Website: crate-barrel
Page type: account-selection
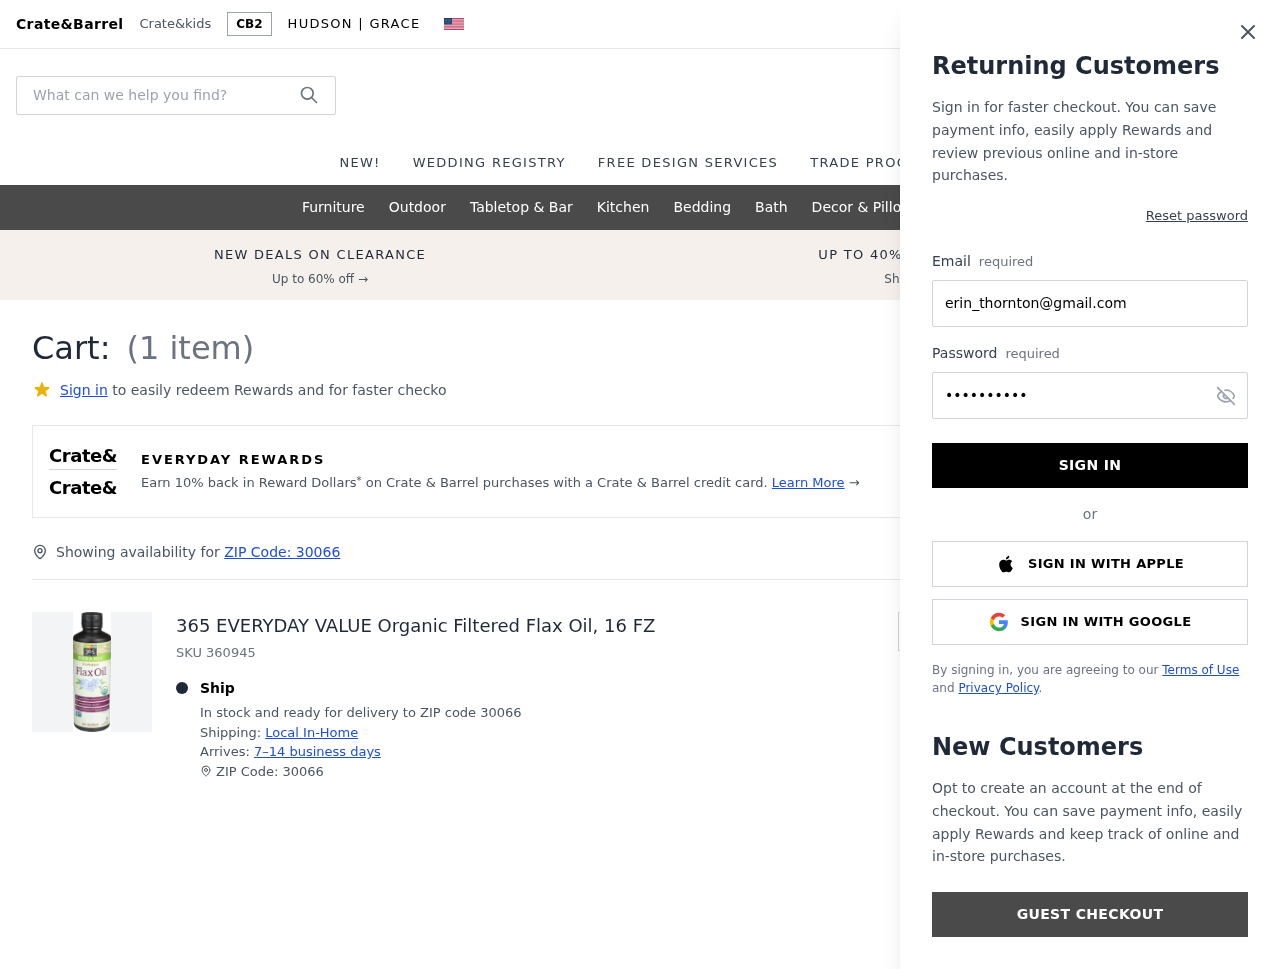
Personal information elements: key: PII_EMAIL
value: erin_thornton@gmail.com
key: PII_POSTCODE
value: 30066
Product elements: key: PRODUCT1_NAME
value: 365 EVERYDAY VALUE Organic Filtered Flax Oil, 16 FZ
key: PRODUCT1_QUANTITY
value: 1
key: PRODUCT1_SKU
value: SKU 360945
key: PRODUCT1_ORIGINAL_PRICE
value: $14.74
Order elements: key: ORDER_NUM_ITEMS
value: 1
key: ORDER_SUBTOTAL
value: $11.79
Search elements: key: HEADER_SEARCH
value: What can we help you find?